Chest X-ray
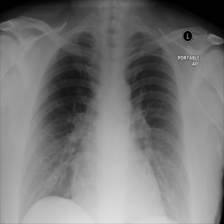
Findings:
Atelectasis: negative
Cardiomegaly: negative
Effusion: negative
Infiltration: negative
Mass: negative
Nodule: negative
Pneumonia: negative
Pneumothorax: negative
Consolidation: negative
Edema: negative
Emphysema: negative
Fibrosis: negative
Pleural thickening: negative
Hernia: negative